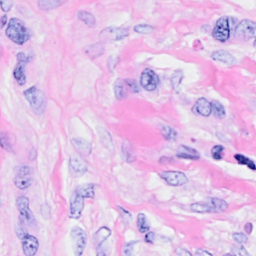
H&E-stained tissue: Breast